Question: I'm running this code:
'''
$db = new Mongo("mongodb://user:pw@flame.mongohq.com:27081/dbname");
$collection = $db->foobar;
$collection->insert($content);
'''
I'm trying to test mongohq by just creating a random collection.
I'm getting this error:
'''
Fatal error: Call to undefined method MongoDB::insert() in /ajax/db.php on line 24
'''
I have the client installed as far as I know:

I'm also running php 5.2.6
What's the problem? Thanks.
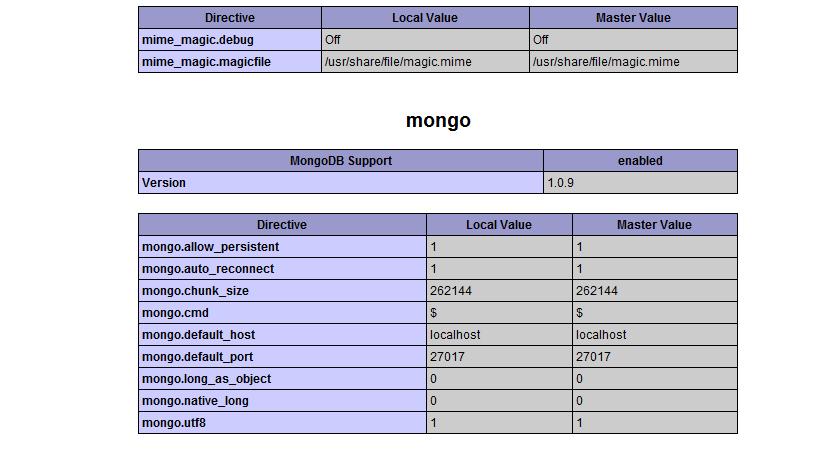
Answer: Each DB contains one or many collections. You are trying to insert into the DB, instead of the collection.
I've not used that extension, but that method doesn't exist in the 'MongoDB' class according to the documentation. Instead, it is 'MongoCollection::insert'. You get at a collection by:
'''
// $collection = $mongo->selectDB("foo")->selectCollection("bar");
$collection = $mongo->foo->bar;
$collection->insert(array('x' => 1));
'''
(The commented line is equivalent to the line below it.)
I'm guessing that you are doing something like:
'''
$collection = $mongo->foo;
$collection->insert(array('x' => 1));
'''
(Edit: I didn't see your code snippet the first time. That is precisely what you are doing.)
I suggest that you read the <URL> for more information.